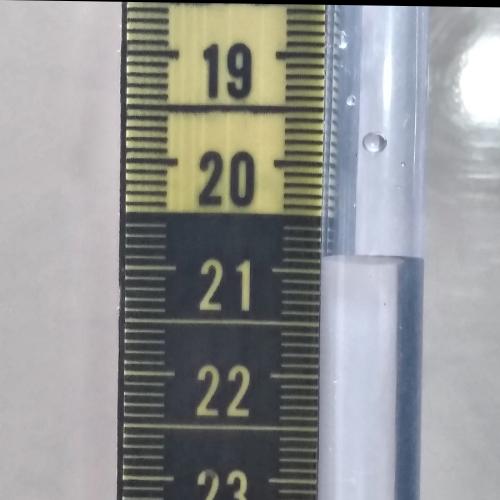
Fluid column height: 20.9 cm